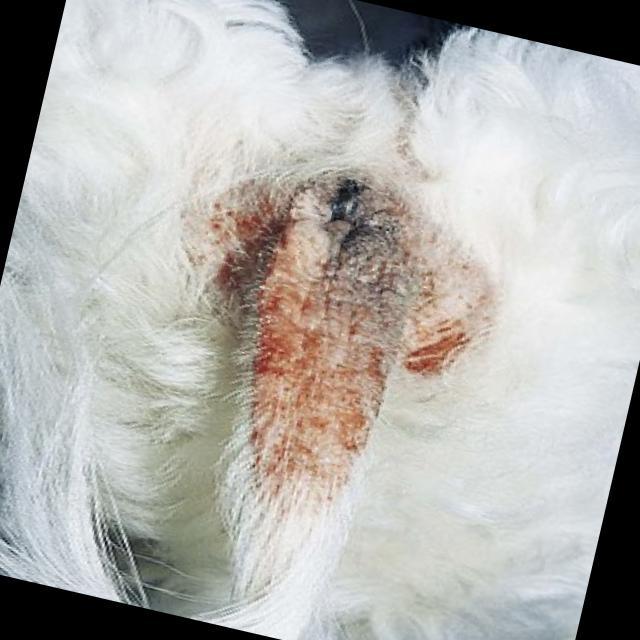
Canine fungal skin infection — characterized by alopecia, scaling, crusting, and circular lesions. Common agents include Malassezia and Candida species.